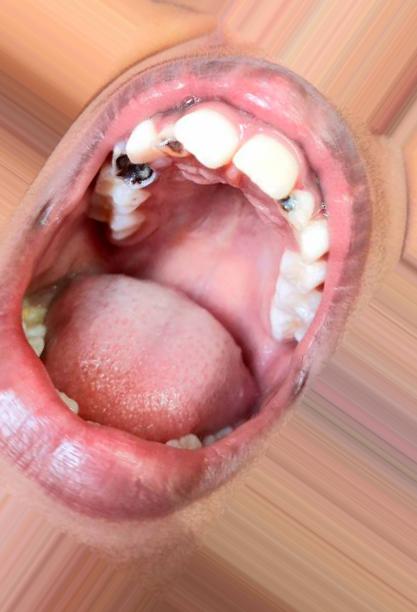
Condition: Caries